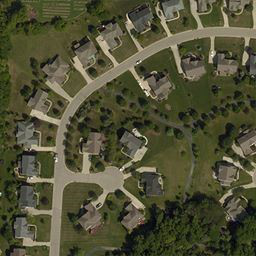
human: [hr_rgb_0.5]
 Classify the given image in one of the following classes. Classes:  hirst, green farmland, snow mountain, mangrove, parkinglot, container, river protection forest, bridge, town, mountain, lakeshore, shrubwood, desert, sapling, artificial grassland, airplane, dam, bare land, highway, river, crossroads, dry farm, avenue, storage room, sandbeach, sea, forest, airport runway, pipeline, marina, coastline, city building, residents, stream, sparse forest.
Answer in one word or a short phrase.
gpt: town